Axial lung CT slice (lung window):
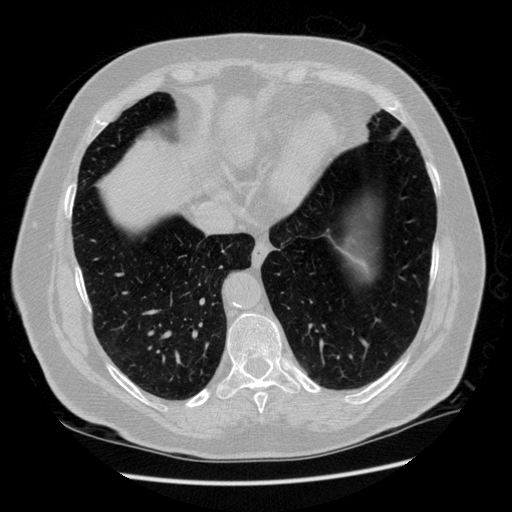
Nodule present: no